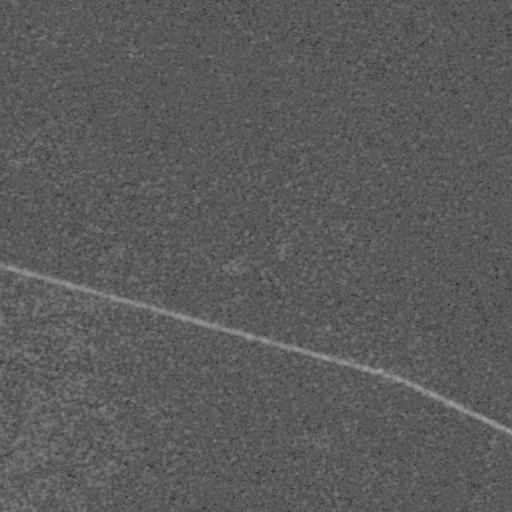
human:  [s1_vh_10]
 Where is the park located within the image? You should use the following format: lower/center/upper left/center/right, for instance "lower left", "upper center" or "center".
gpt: The park is located in the center of the image.
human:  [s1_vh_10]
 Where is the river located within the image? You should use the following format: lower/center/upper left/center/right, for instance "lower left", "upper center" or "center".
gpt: The river is located in the lower of the image.
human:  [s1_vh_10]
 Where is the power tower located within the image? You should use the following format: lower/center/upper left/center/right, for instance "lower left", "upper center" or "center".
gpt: There is no power tower in the image.

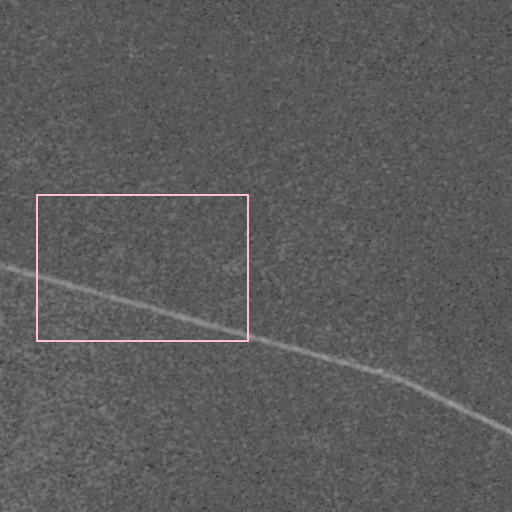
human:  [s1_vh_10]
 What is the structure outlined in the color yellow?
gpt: There is no yellow outline.
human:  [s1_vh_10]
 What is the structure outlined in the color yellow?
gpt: There is no structure outlined in yellow.